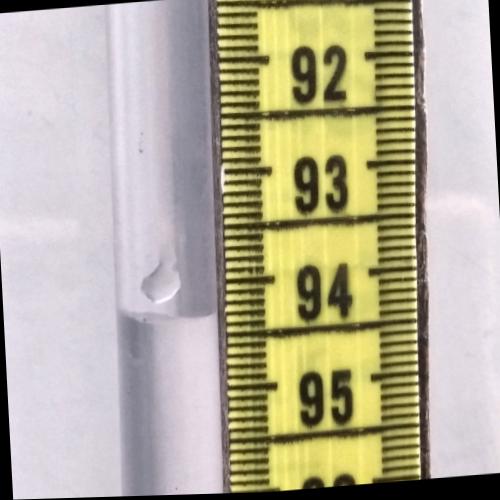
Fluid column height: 94.3 cm